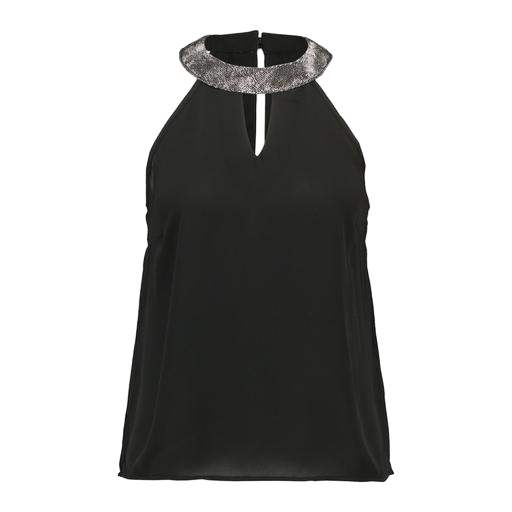
black women's halter blouse, black open-back halterneck top, black sleeveless keyhole top, white background